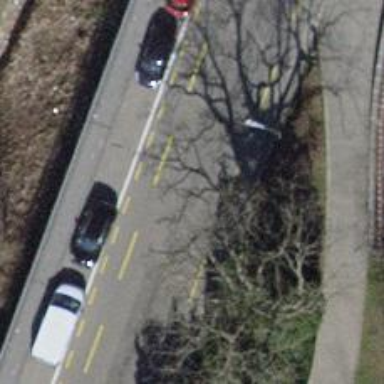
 equipped with cycle lane on both sides."